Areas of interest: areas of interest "Haihui Temple"
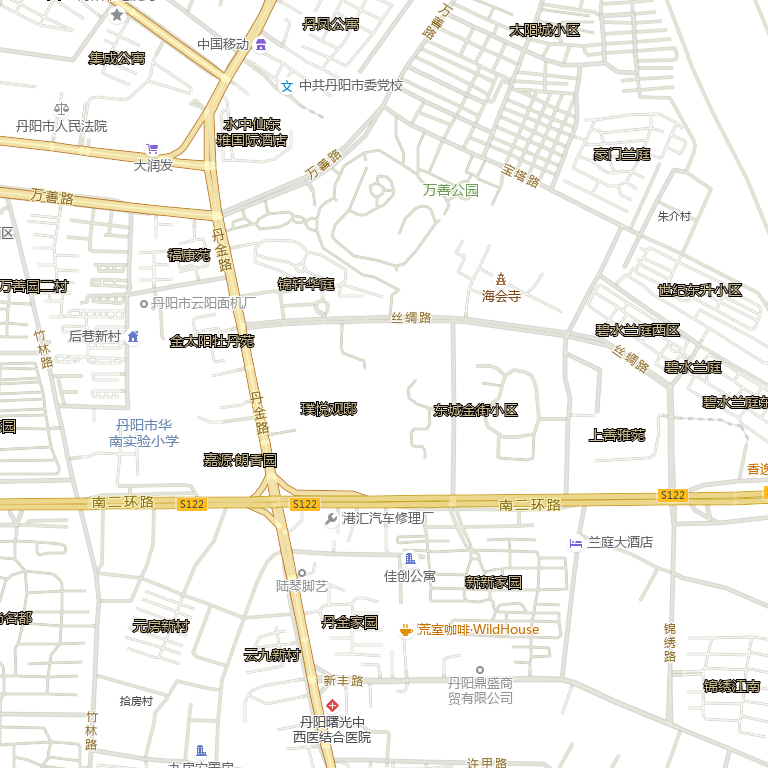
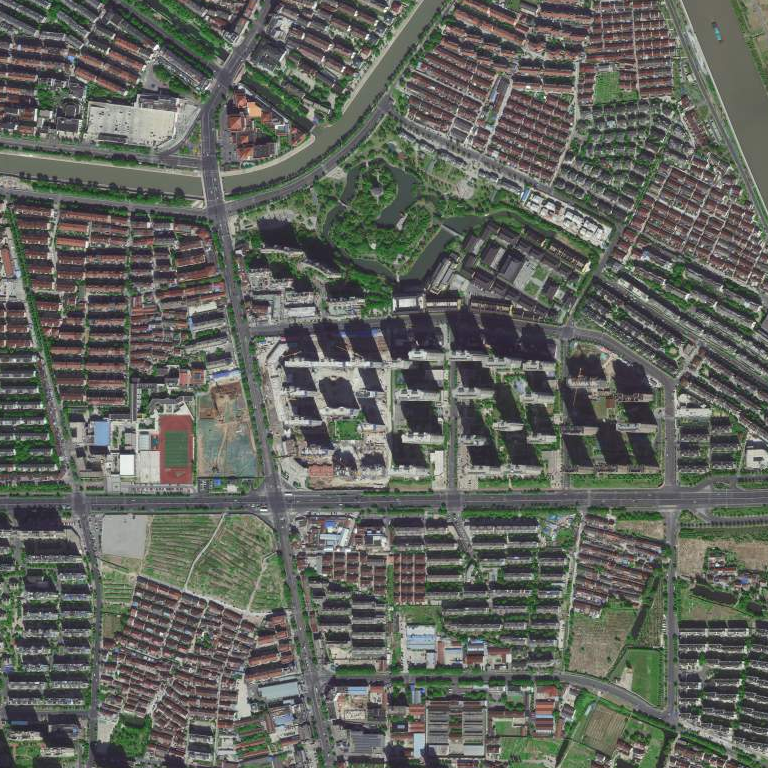